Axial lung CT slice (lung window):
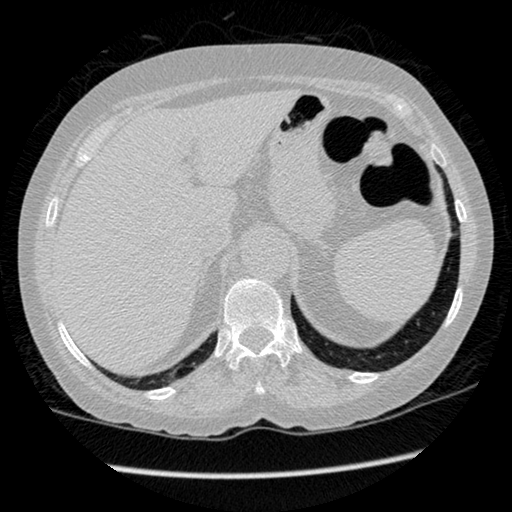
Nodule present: no